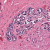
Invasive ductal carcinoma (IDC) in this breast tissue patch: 0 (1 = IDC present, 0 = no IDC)